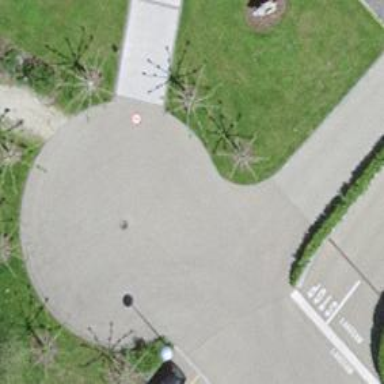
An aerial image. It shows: Turning circle on the road.